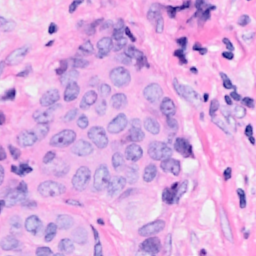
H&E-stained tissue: Breast